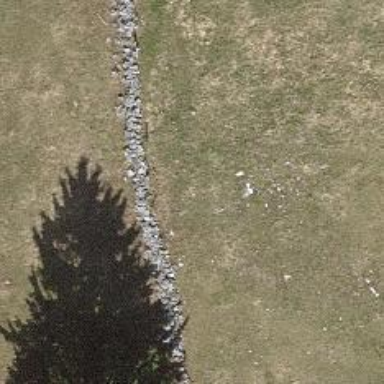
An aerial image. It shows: Wall barrier.